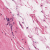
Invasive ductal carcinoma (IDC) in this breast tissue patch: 0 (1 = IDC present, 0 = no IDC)